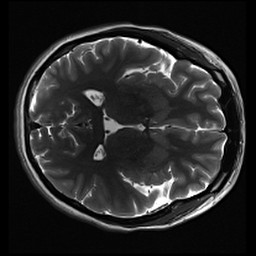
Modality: inplaneT2
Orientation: axial